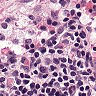
Metastatic tissue present: no